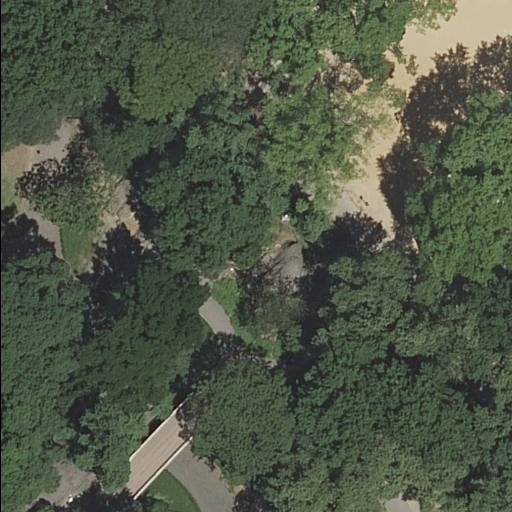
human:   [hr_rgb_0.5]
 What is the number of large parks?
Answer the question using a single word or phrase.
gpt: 1

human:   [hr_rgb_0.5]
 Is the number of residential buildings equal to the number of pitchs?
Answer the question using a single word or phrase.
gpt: no

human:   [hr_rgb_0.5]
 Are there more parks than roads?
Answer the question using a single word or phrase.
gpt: no

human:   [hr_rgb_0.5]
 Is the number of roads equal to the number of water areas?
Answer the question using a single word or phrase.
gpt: no

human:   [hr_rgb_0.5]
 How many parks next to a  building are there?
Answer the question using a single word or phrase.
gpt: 0

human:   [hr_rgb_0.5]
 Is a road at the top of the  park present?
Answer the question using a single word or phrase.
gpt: yes

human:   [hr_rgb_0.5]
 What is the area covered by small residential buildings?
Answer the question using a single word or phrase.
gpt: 0m2

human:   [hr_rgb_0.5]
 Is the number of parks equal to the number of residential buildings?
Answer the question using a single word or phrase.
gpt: no

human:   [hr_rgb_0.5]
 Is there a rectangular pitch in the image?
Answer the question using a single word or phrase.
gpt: no

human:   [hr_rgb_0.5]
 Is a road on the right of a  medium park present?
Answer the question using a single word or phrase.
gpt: no

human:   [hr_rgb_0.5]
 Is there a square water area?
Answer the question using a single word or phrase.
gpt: no

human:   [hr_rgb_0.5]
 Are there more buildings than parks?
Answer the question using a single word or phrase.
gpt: no

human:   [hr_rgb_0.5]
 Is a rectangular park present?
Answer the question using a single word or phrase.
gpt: yes

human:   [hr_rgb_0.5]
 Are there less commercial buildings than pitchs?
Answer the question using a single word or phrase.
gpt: yes

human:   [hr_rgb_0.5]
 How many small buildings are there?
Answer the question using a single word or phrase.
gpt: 0

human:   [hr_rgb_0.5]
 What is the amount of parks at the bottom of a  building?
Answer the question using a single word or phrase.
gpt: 0

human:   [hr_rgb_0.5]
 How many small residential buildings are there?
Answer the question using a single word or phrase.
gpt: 0

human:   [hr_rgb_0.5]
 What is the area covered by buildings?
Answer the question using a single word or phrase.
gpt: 0m2

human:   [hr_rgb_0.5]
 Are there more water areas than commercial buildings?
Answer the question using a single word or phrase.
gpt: no

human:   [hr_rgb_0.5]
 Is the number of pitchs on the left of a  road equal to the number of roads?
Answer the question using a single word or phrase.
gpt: no

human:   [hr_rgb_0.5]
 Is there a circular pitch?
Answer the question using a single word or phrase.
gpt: no

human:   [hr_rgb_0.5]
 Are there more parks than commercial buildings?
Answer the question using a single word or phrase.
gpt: yes

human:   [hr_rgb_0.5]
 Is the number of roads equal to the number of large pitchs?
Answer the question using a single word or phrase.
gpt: no

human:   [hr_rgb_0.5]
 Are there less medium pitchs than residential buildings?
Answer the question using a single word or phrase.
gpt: no

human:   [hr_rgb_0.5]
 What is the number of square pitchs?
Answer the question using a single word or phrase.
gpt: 0

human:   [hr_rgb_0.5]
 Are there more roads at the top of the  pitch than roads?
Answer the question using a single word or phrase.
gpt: no

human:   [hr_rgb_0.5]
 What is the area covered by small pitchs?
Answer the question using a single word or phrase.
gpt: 0m2

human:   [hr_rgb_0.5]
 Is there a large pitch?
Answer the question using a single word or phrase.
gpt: yes

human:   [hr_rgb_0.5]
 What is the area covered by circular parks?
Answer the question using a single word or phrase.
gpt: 0m2

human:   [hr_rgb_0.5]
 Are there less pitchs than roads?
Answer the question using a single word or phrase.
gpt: yes

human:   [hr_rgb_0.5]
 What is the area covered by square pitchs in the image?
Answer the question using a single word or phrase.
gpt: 0m2

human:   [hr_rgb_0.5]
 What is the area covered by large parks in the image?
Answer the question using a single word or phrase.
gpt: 10625m2

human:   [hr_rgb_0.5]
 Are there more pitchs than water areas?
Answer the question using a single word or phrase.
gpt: yes

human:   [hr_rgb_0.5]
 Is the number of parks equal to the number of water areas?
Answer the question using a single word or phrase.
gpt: no

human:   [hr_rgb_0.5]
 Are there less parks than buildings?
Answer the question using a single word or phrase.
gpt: no

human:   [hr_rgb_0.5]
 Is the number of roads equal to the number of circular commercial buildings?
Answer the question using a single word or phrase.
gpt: no